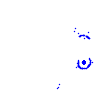
Particle: kaon